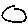
Label: circle